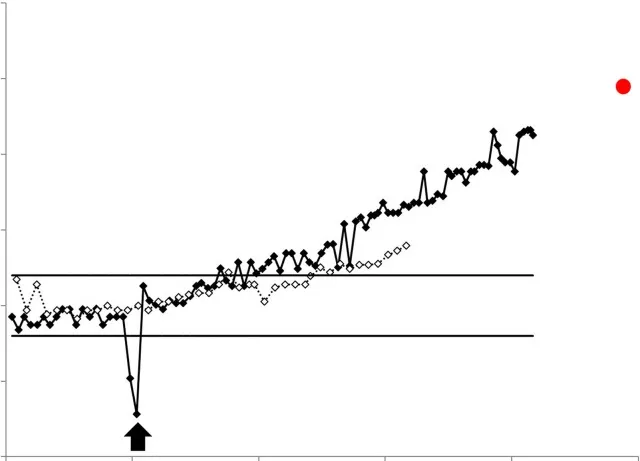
Treprostinil delivery flow rate by the LenusPro. pump for patient 1 (black) and patient 2 (white) expressed relative to the expected calibrated flow. For patient 1, a catheter thrombosis resulted in a dramatic flow decrease that was treated by a standard repermeabilization procedure (black arrow). Horizontal lines represent the +-10% accepted flow error. The red dot represents the ex-vivo flow rate of the withdrawn pump determined in experimental condition by refilling it with a 20 ml saline solution.
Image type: electrography (ekg)